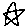
Label: star